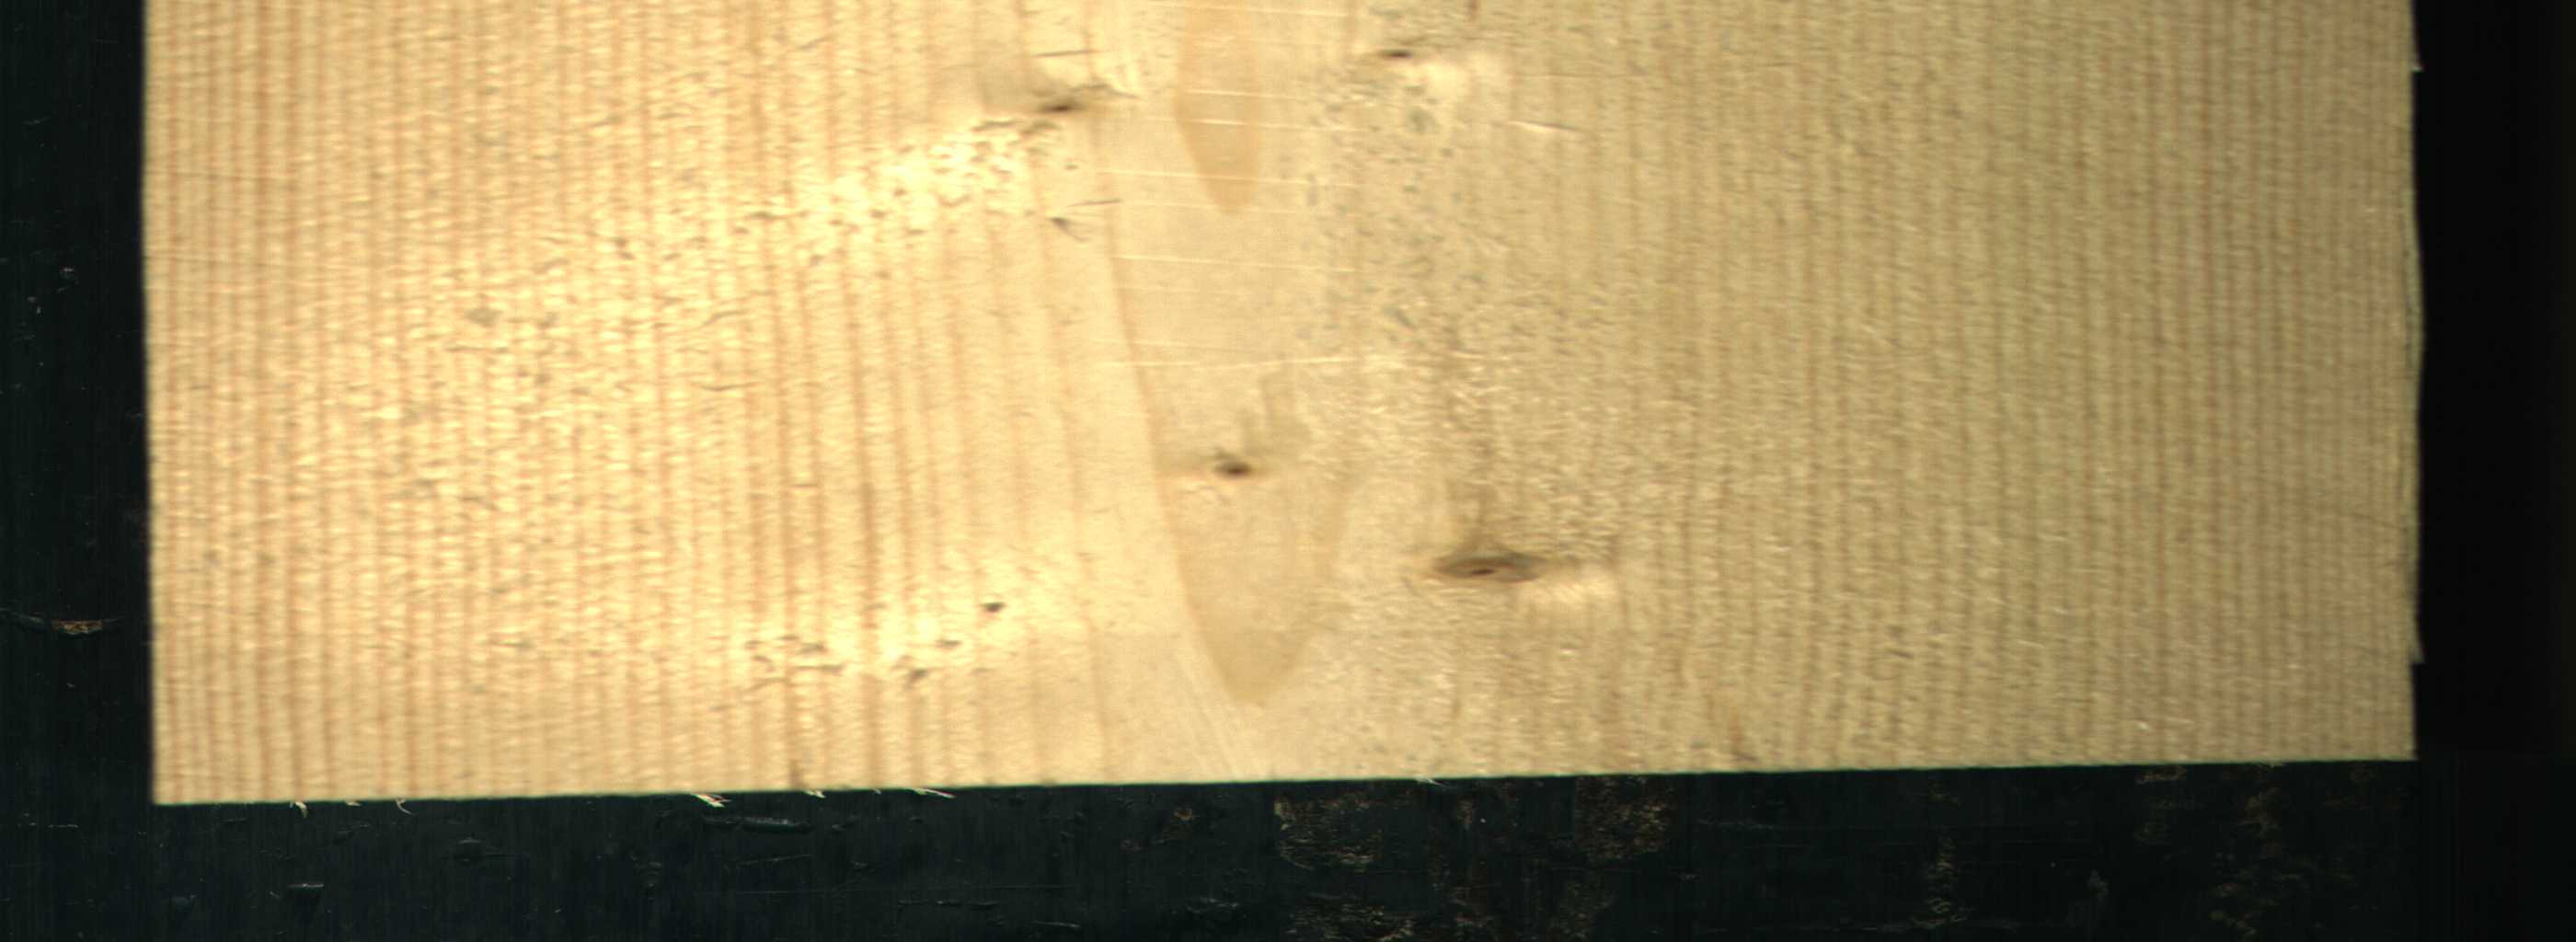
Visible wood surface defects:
Live_Knot